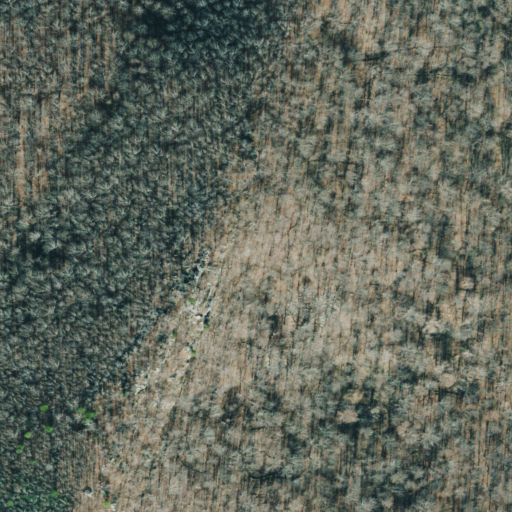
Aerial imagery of cliff(s) in Georgia named High Point containing only deciduous forest